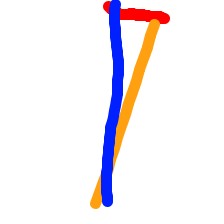
Shape: triangle